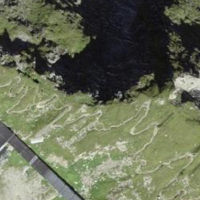
EUNIS habitat code: 48
Species observed at this site:
Parnassia palustris
Pyrrhocorax graculus